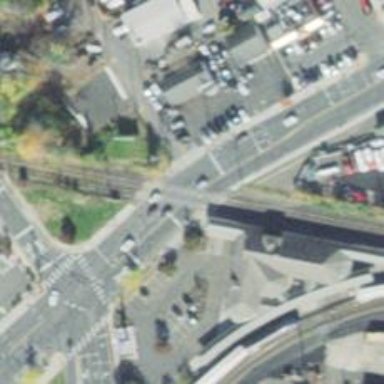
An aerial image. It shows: Railway level crossing.